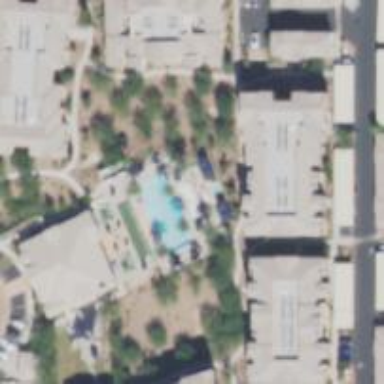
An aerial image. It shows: Outdoor swimming pool located on leisure land.